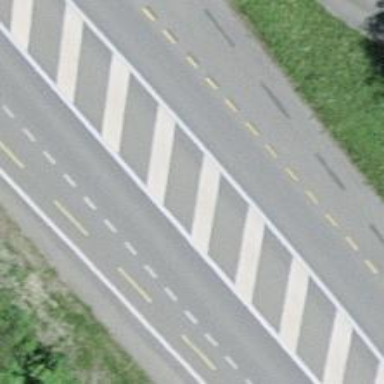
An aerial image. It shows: Primary highway with designated cycle lane on the left.